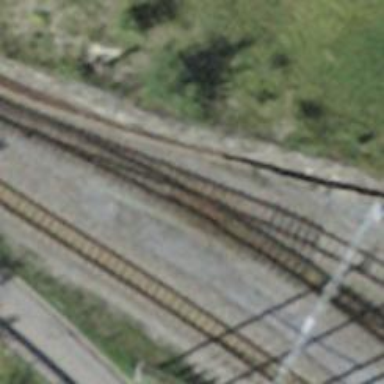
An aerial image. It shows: Narrow-gauge railway siding with contact lines for electrification.